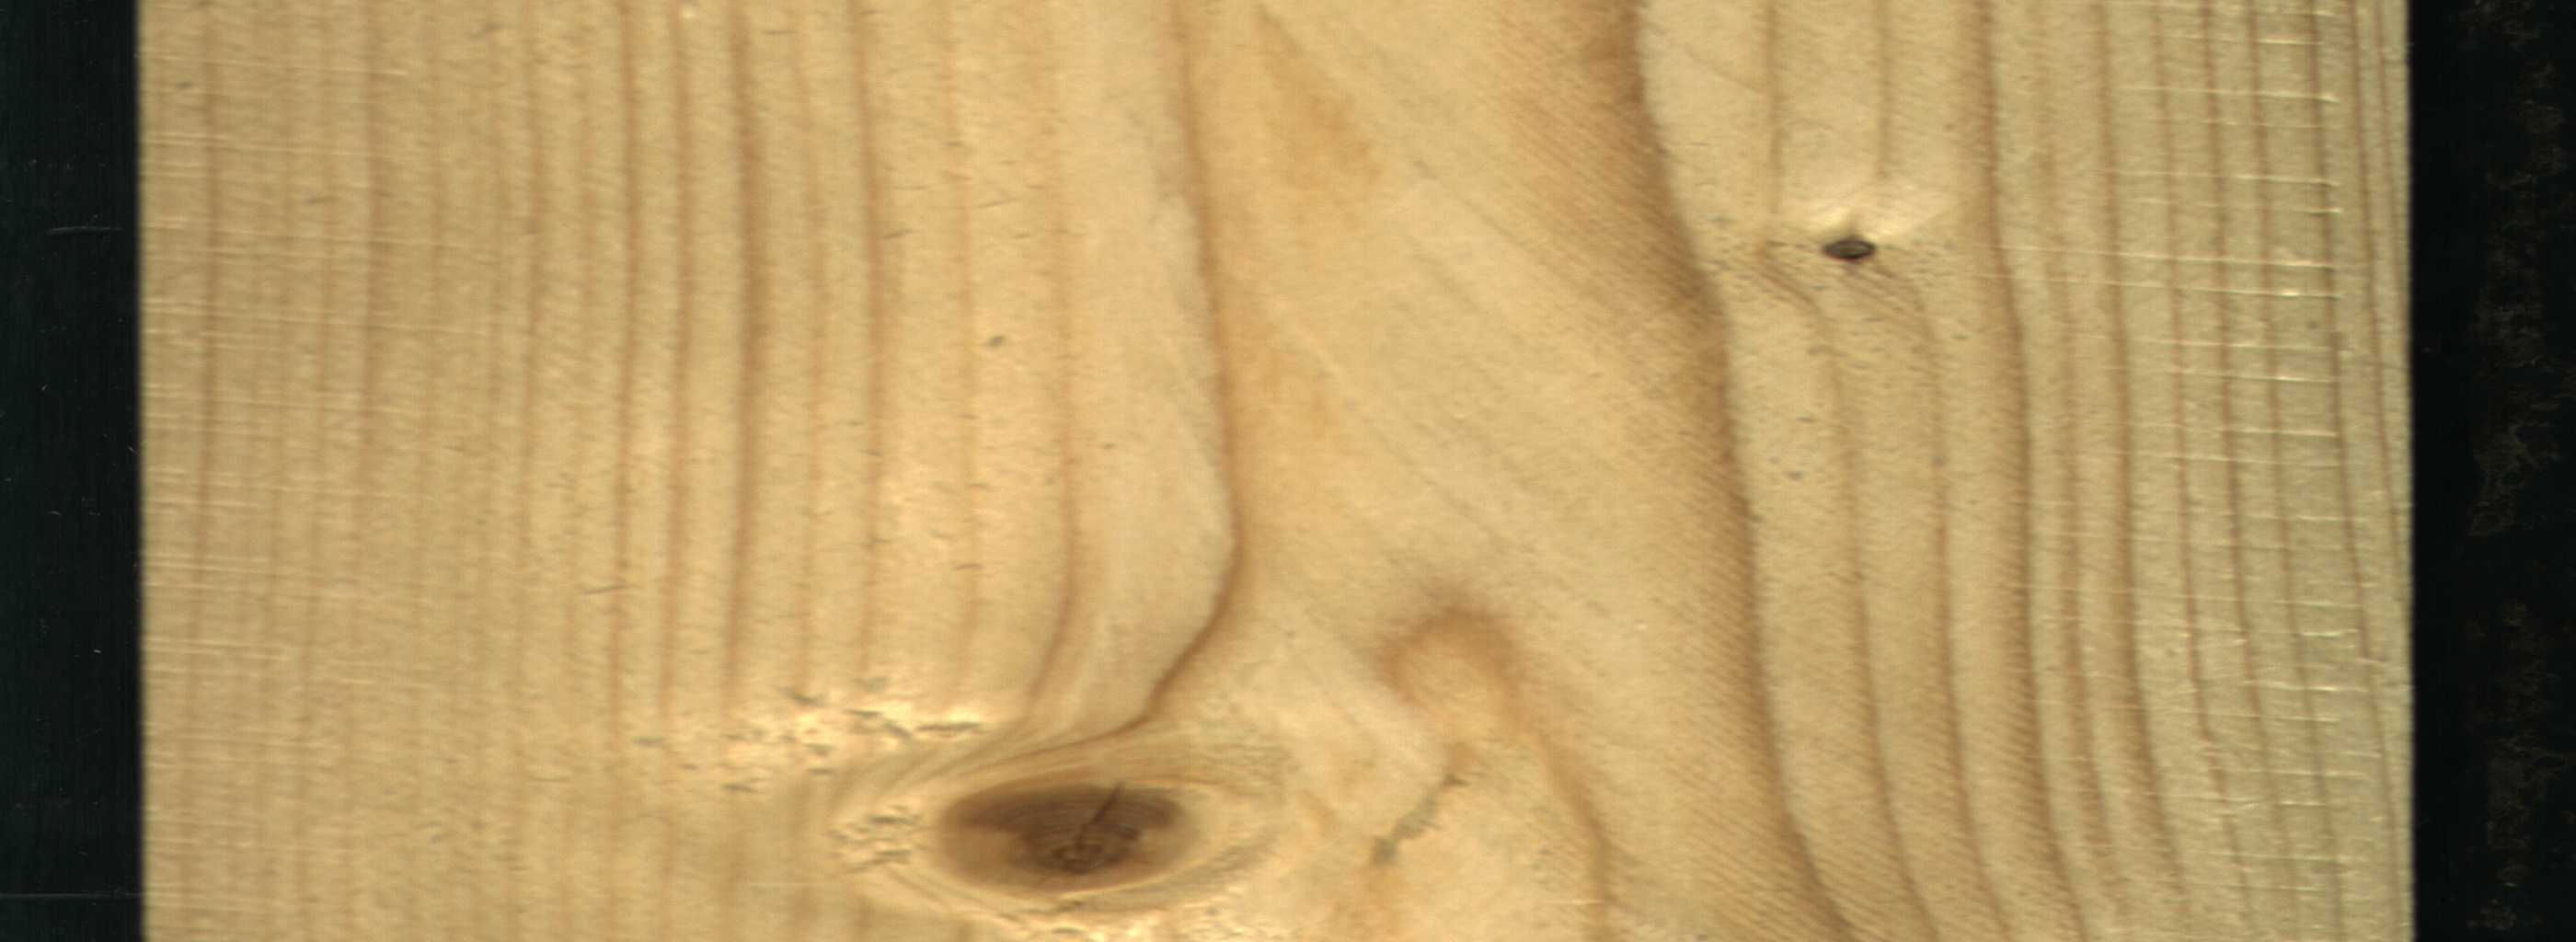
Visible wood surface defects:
knot_with_crack
Dead_Knot